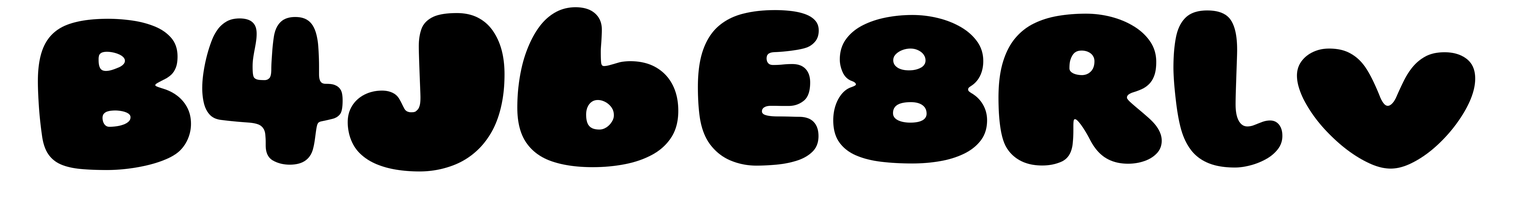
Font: Gluten_Black